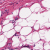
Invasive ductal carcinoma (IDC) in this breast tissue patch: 0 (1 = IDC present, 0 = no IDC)